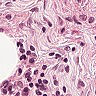
Metastatic tissue present: no